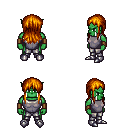
a pixel art fantasy rpg character, male body template, orc, green skin, steel chest armor, metal pants, dark blonde unkempt hairstyle, leather bracers, metal boots, four views (front, back, left, right), 2x2 character sprite sheet, small pixel art, hard edges, no anti-aliasing